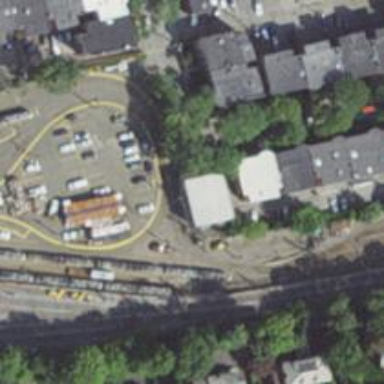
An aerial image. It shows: Light rail yard with electrified contact lines.